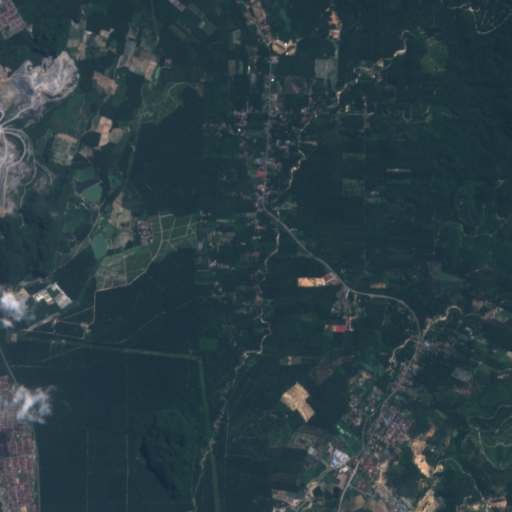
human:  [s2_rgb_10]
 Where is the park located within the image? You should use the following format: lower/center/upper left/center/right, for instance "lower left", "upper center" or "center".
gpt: The park is located in the lower left of the image.
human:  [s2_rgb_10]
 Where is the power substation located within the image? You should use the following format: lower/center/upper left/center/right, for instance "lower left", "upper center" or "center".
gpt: The power substation is located in the lower left of the image.
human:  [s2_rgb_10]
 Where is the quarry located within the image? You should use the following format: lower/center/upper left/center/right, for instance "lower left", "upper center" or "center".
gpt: The quarry is located in the upper left of the image.
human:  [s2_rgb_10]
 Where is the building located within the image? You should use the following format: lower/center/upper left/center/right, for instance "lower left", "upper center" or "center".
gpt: There is no building in the image.